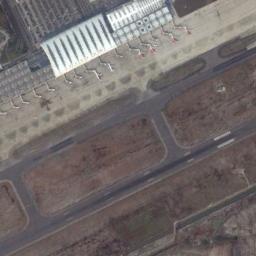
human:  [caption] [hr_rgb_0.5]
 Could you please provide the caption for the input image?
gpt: An airport with two parallel runways and a terminal in the vacant lot and some planes parked on the airport .

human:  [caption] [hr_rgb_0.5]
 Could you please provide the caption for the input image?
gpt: There are many buildings beside the runway of the airport .

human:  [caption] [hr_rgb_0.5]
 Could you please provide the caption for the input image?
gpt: There are several planes on the tarmac with two runways in the airport .

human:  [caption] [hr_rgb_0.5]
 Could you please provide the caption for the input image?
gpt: The airport is divided into two triangular areas by several runways .

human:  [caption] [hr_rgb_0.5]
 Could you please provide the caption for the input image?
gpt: There are straight roads in the airport .